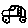
Label: car